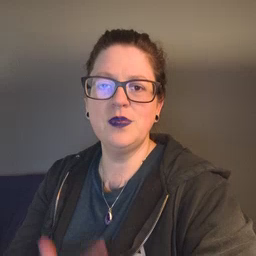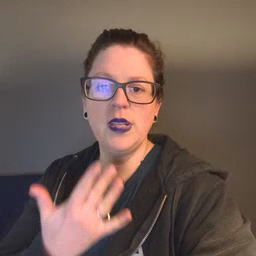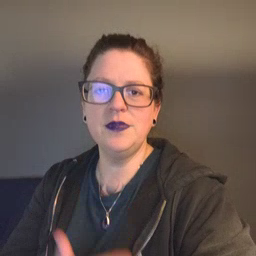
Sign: wait